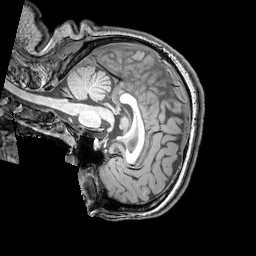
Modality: T1w
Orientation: sagittal
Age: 21
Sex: female
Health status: healthy
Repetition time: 0.081 s
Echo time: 0.037 s